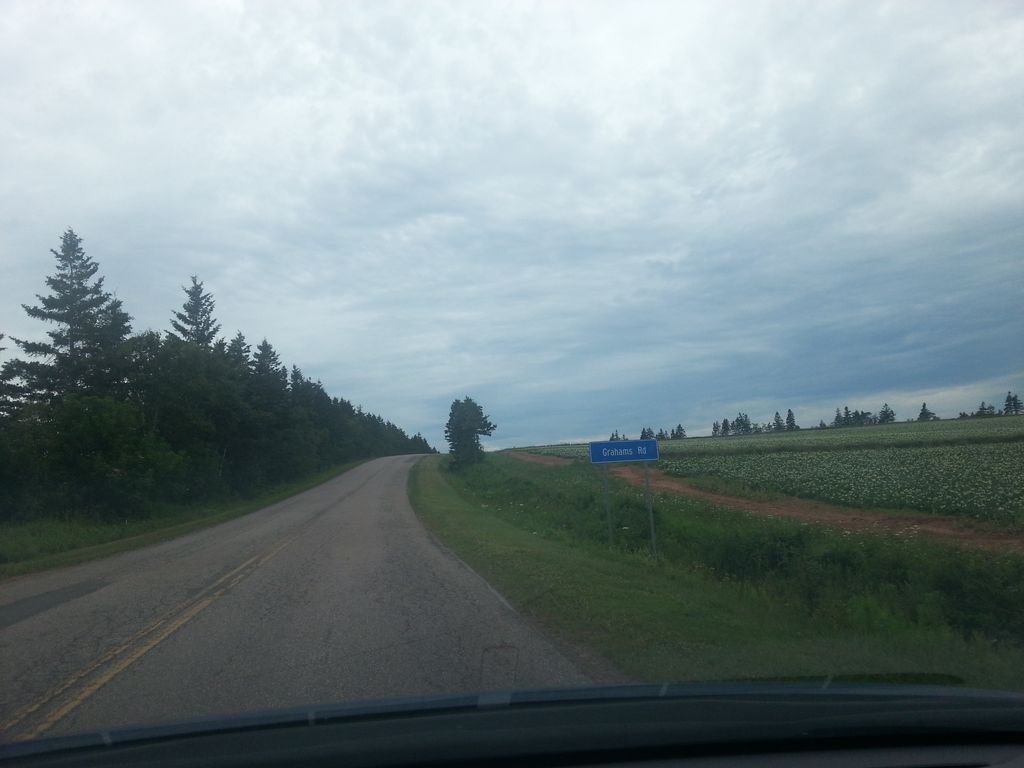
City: charlottetown